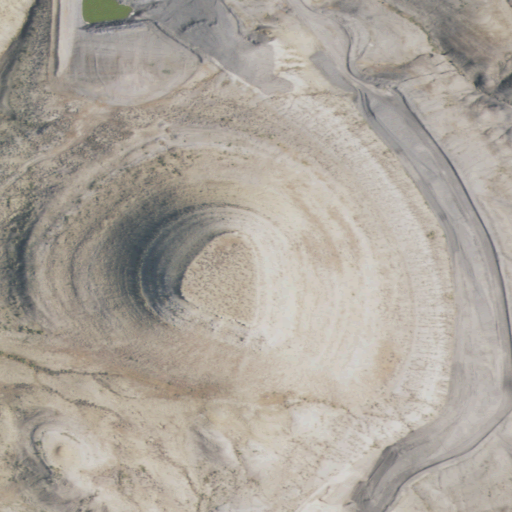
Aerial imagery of mountain in Wyoming named Black Butte containing grassland, shrub, and barren land